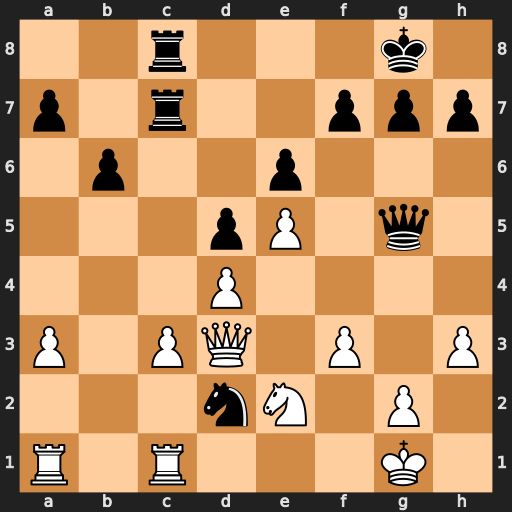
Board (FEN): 2r3k1/p1r2ppp/1p2p3/3pP1q1/3P4/P1PQ1P1P/3nN1P1/R1R3K1
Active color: w
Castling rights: -
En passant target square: -
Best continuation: f4 Qe7 Qxd2